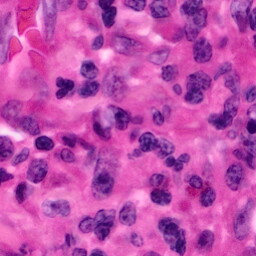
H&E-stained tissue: Pancreatic